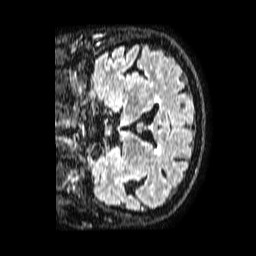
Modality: FLAIR
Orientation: coronal
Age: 67
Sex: female
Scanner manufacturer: philips
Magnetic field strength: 1.5 T
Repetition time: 4.8 s
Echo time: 0.3 s